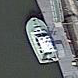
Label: civil